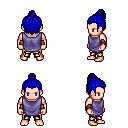
a pixel art fantasy rpg character, male body template, human, light skin, chain tabard jacket, gold greaves, blue short topknot hairstyle, leather bracers, four views (front, back, left, right), 2x2 character sprite sheet, small pixel art, hard edges, no anti-aliasing